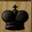
Piece: bK